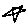
Label: star